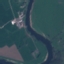
Label: River